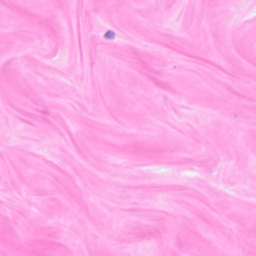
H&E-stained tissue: Breast